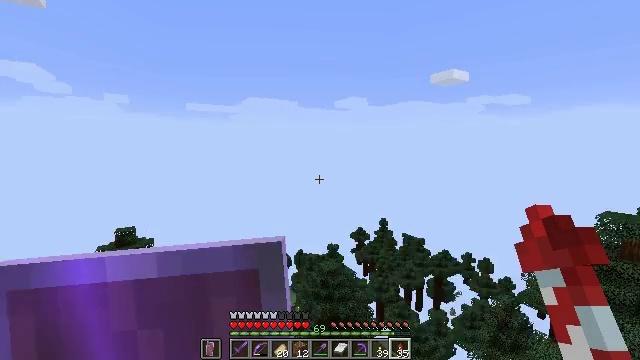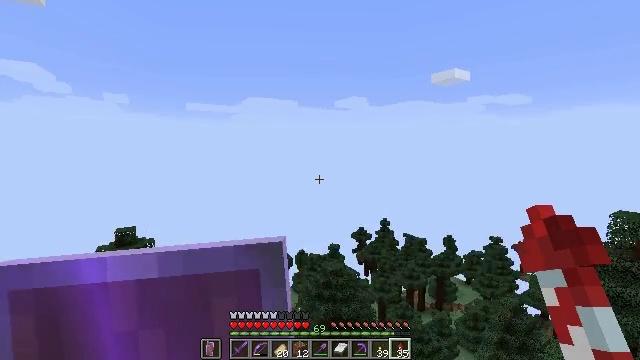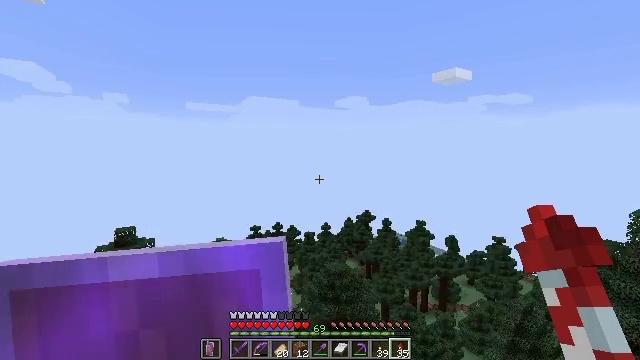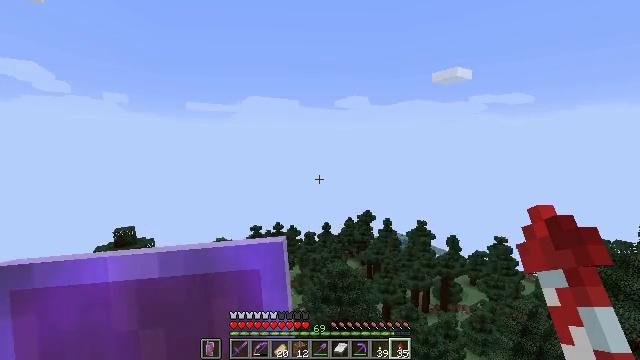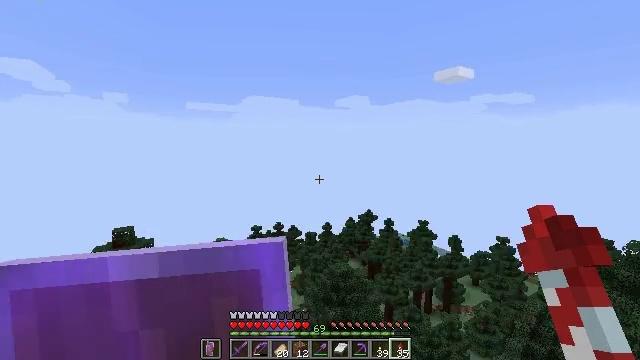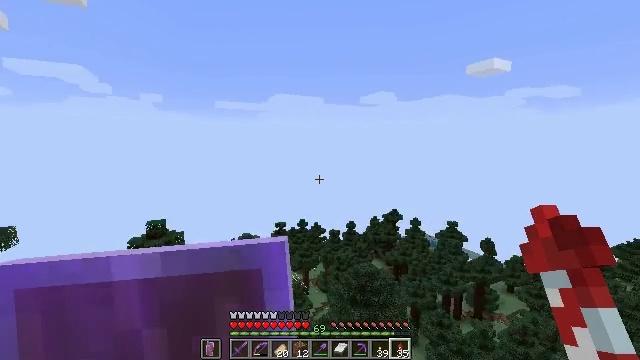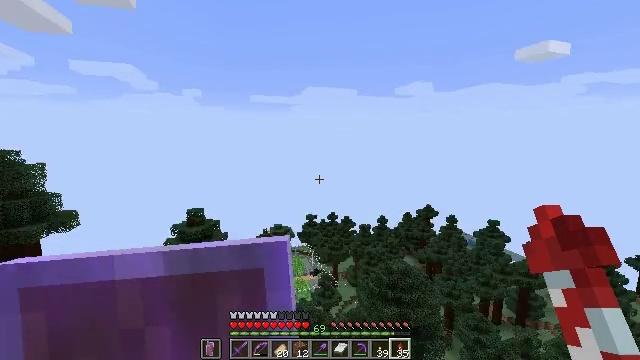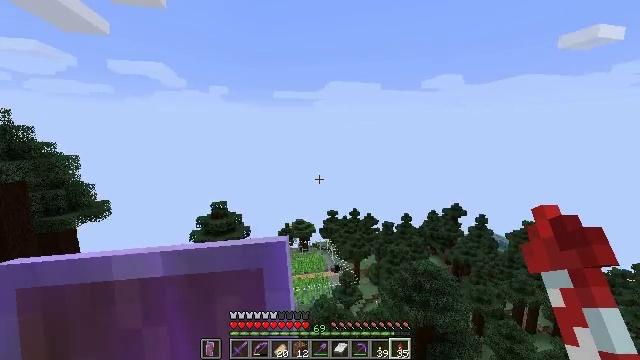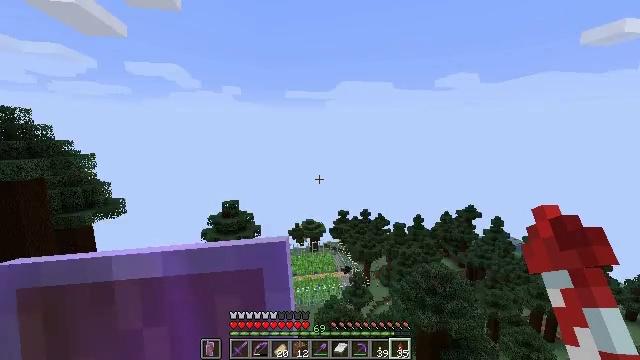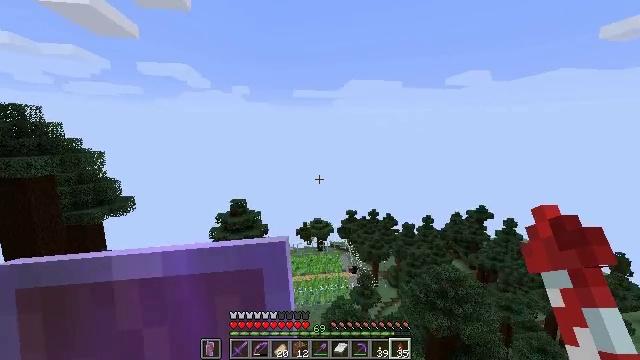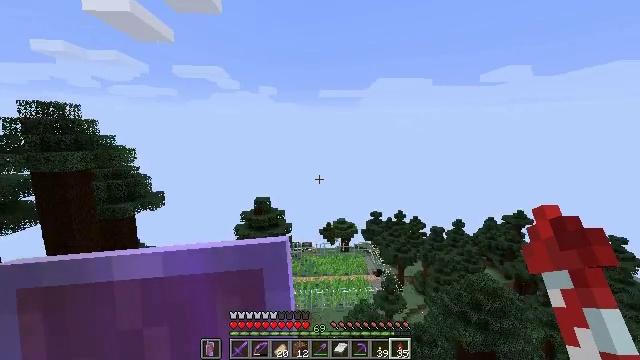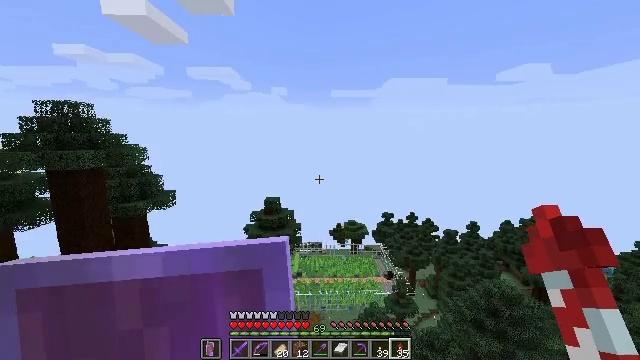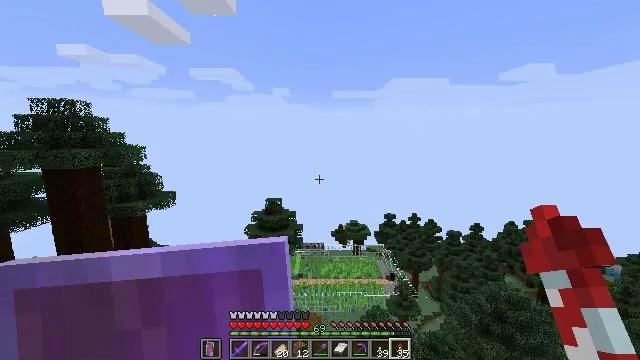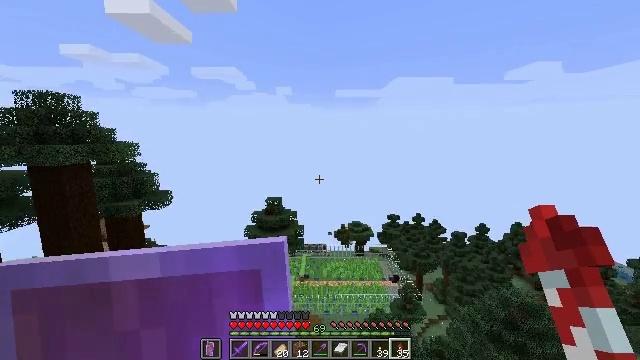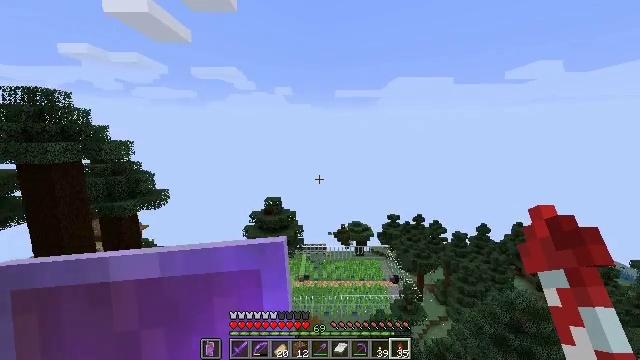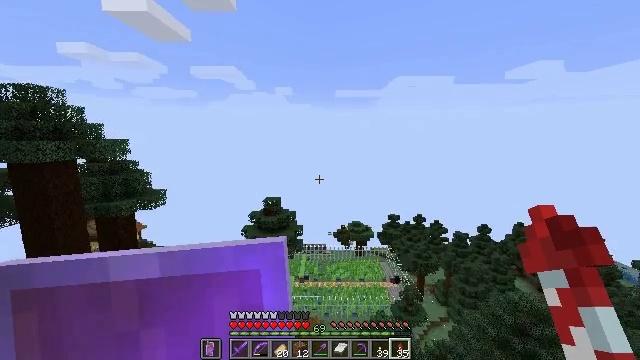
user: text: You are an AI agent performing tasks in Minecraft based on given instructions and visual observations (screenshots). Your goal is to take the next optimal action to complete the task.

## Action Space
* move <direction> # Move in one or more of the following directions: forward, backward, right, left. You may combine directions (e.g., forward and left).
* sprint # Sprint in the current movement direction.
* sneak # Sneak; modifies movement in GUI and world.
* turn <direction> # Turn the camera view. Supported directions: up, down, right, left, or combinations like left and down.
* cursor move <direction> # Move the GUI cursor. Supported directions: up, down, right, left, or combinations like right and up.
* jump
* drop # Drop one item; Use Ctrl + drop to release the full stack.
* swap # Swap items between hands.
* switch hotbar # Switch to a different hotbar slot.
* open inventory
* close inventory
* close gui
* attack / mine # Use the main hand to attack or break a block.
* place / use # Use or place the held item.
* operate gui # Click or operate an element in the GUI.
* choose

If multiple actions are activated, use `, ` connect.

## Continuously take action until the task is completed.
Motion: motion action
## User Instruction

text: craft item air
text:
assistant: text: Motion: no_op
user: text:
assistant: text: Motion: no_op
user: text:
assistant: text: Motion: no_op
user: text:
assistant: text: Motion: no_op
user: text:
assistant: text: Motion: turn left
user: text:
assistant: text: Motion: turn left and down
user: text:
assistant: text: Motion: turn left
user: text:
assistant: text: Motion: turn left
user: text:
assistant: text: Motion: turn left
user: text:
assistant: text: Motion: turn left
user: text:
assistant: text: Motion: turn left
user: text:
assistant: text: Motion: no_op
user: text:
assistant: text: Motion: no_op
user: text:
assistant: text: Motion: no_op
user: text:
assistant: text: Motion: no_op
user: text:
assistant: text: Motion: no_op
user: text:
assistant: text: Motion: no_op
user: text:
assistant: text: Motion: no_op
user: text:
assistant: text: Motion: no_op
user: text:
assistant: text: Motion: no_op
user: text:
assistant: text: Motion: no_op
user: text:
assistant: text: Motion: no_op
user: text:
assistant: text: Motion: no_op
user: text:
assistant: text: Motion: no_op
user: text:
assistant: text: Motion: turn left and down
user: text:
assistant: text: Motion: turn left and down
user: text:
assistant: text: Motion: turn left and down
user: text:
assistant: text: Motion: no_op
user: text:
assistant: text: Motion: no_op
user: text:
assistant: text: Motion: no_op